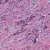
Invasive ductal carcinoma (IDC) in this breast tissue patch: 1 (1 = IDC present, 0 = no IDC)